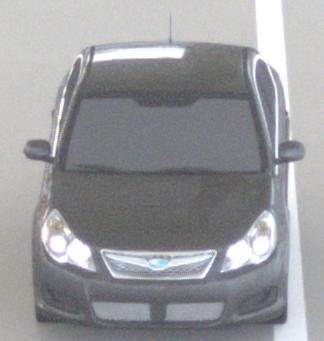
Make: Subaru
Model: Legacy 2.0R
Detailed model: Legacy (IV) Limousine
Model produced from: 2007/09
Model produced until: 2008/10
Doors: 4
Color: gray
Road condition: dry road
Daytime: morning or afternoon
Contrast: low contrast